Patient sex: M
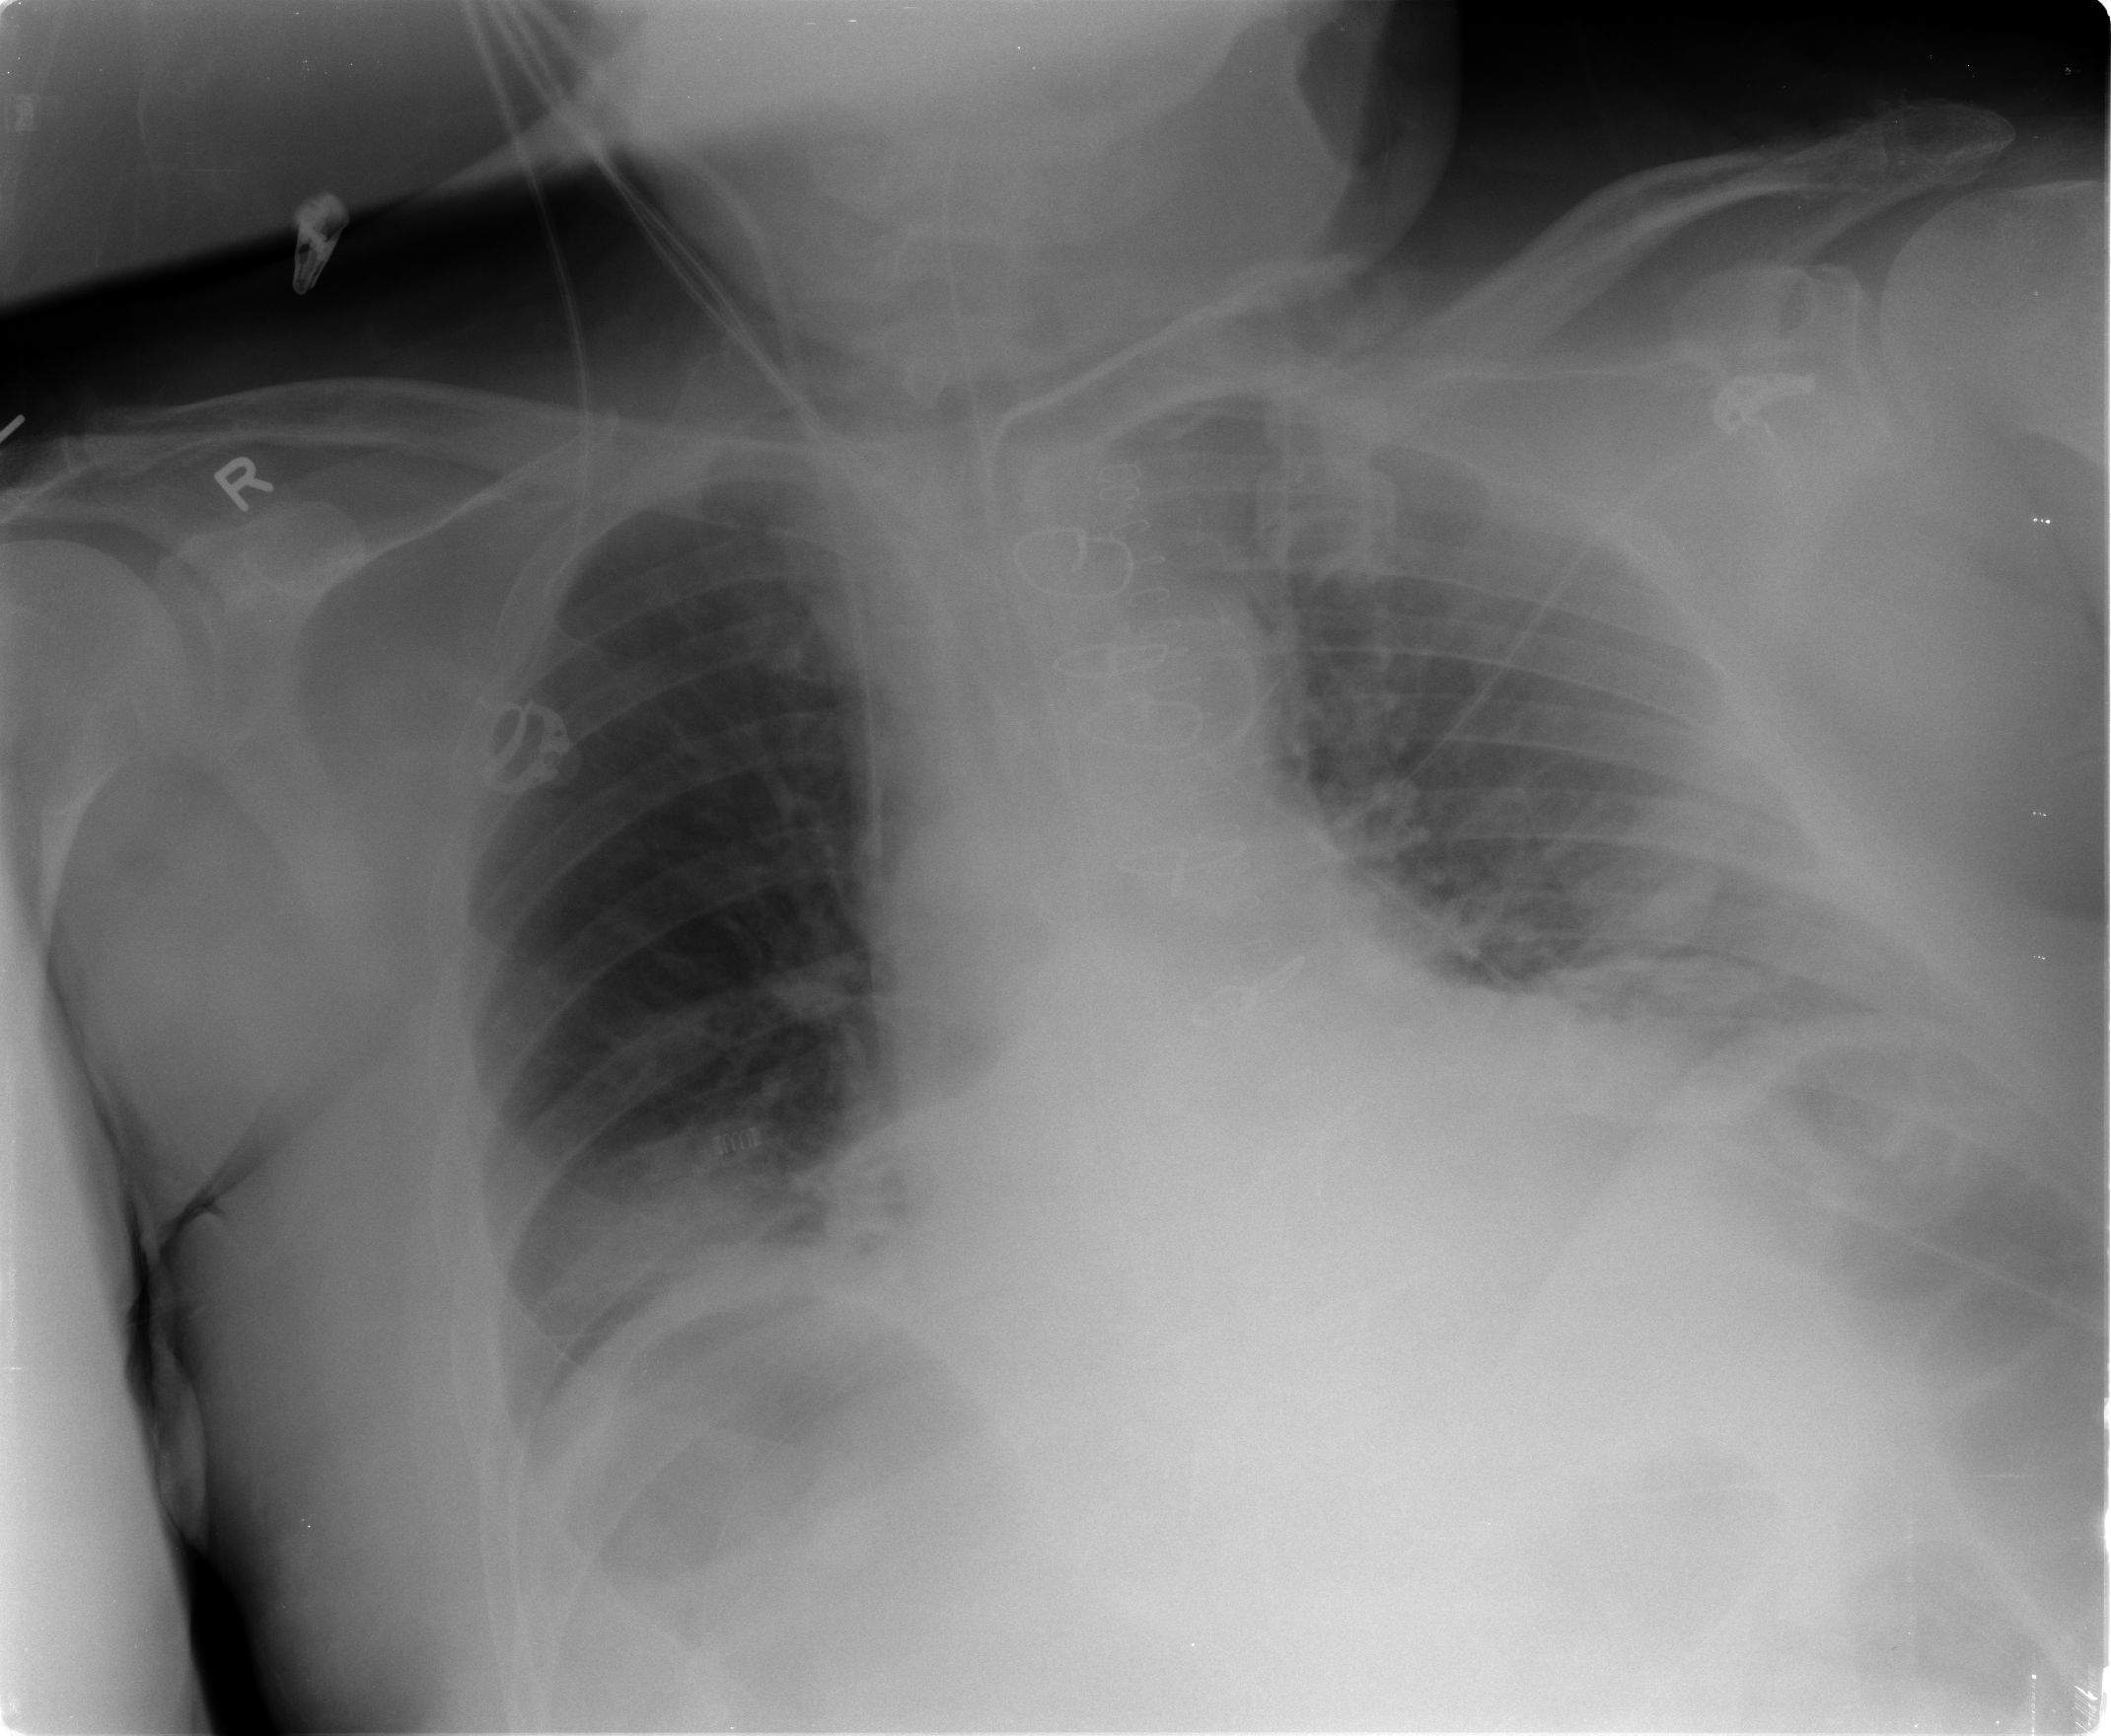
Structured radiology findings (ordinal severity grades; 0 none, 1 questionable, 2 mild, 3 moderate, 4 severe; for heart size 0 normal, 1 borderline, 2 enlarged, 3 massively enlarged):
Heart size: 0
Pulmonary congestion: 2
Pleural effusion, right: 0
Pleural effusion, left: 0
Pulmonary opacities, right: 0
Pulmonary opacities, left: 0
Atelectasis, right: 2
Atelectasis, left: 2